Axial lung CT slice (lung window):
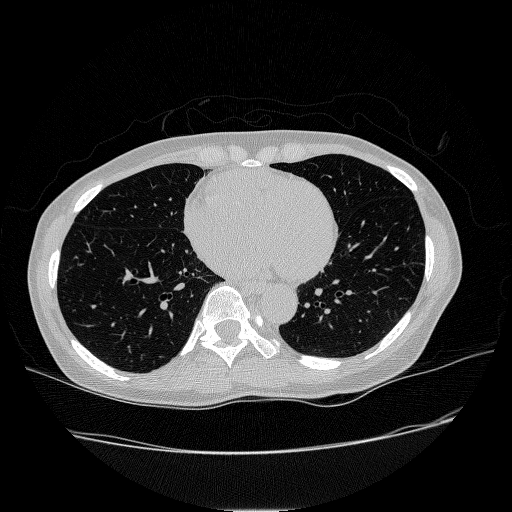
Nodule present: no